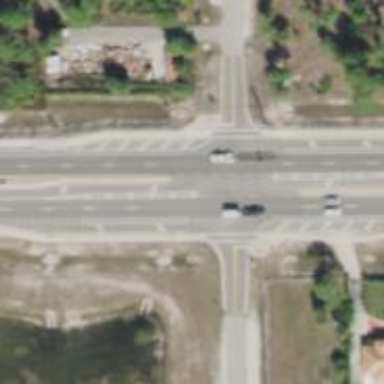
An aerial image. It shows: Asphalt footway with uncontrolled crossing. The crossing has lines markings.